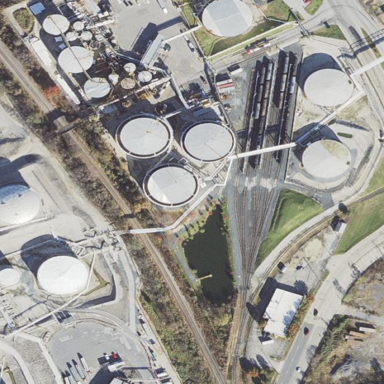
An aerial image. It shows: Industrial area dedicated to oil-related activities.